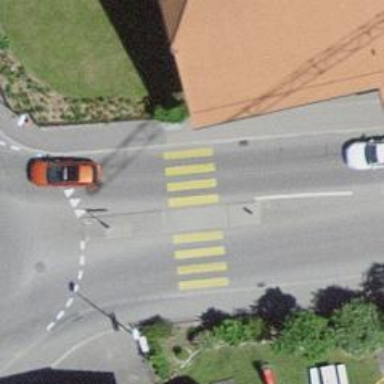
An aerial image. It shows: Primary road with asphalt surface and designated cycle lane.